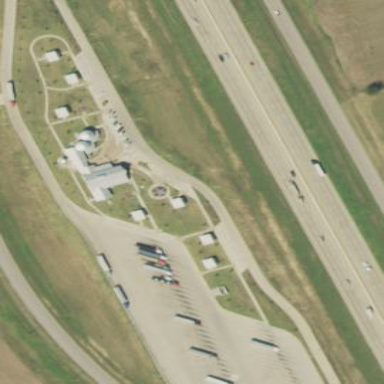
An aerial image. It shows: Rest area along the road with picnic tables.